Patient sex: F
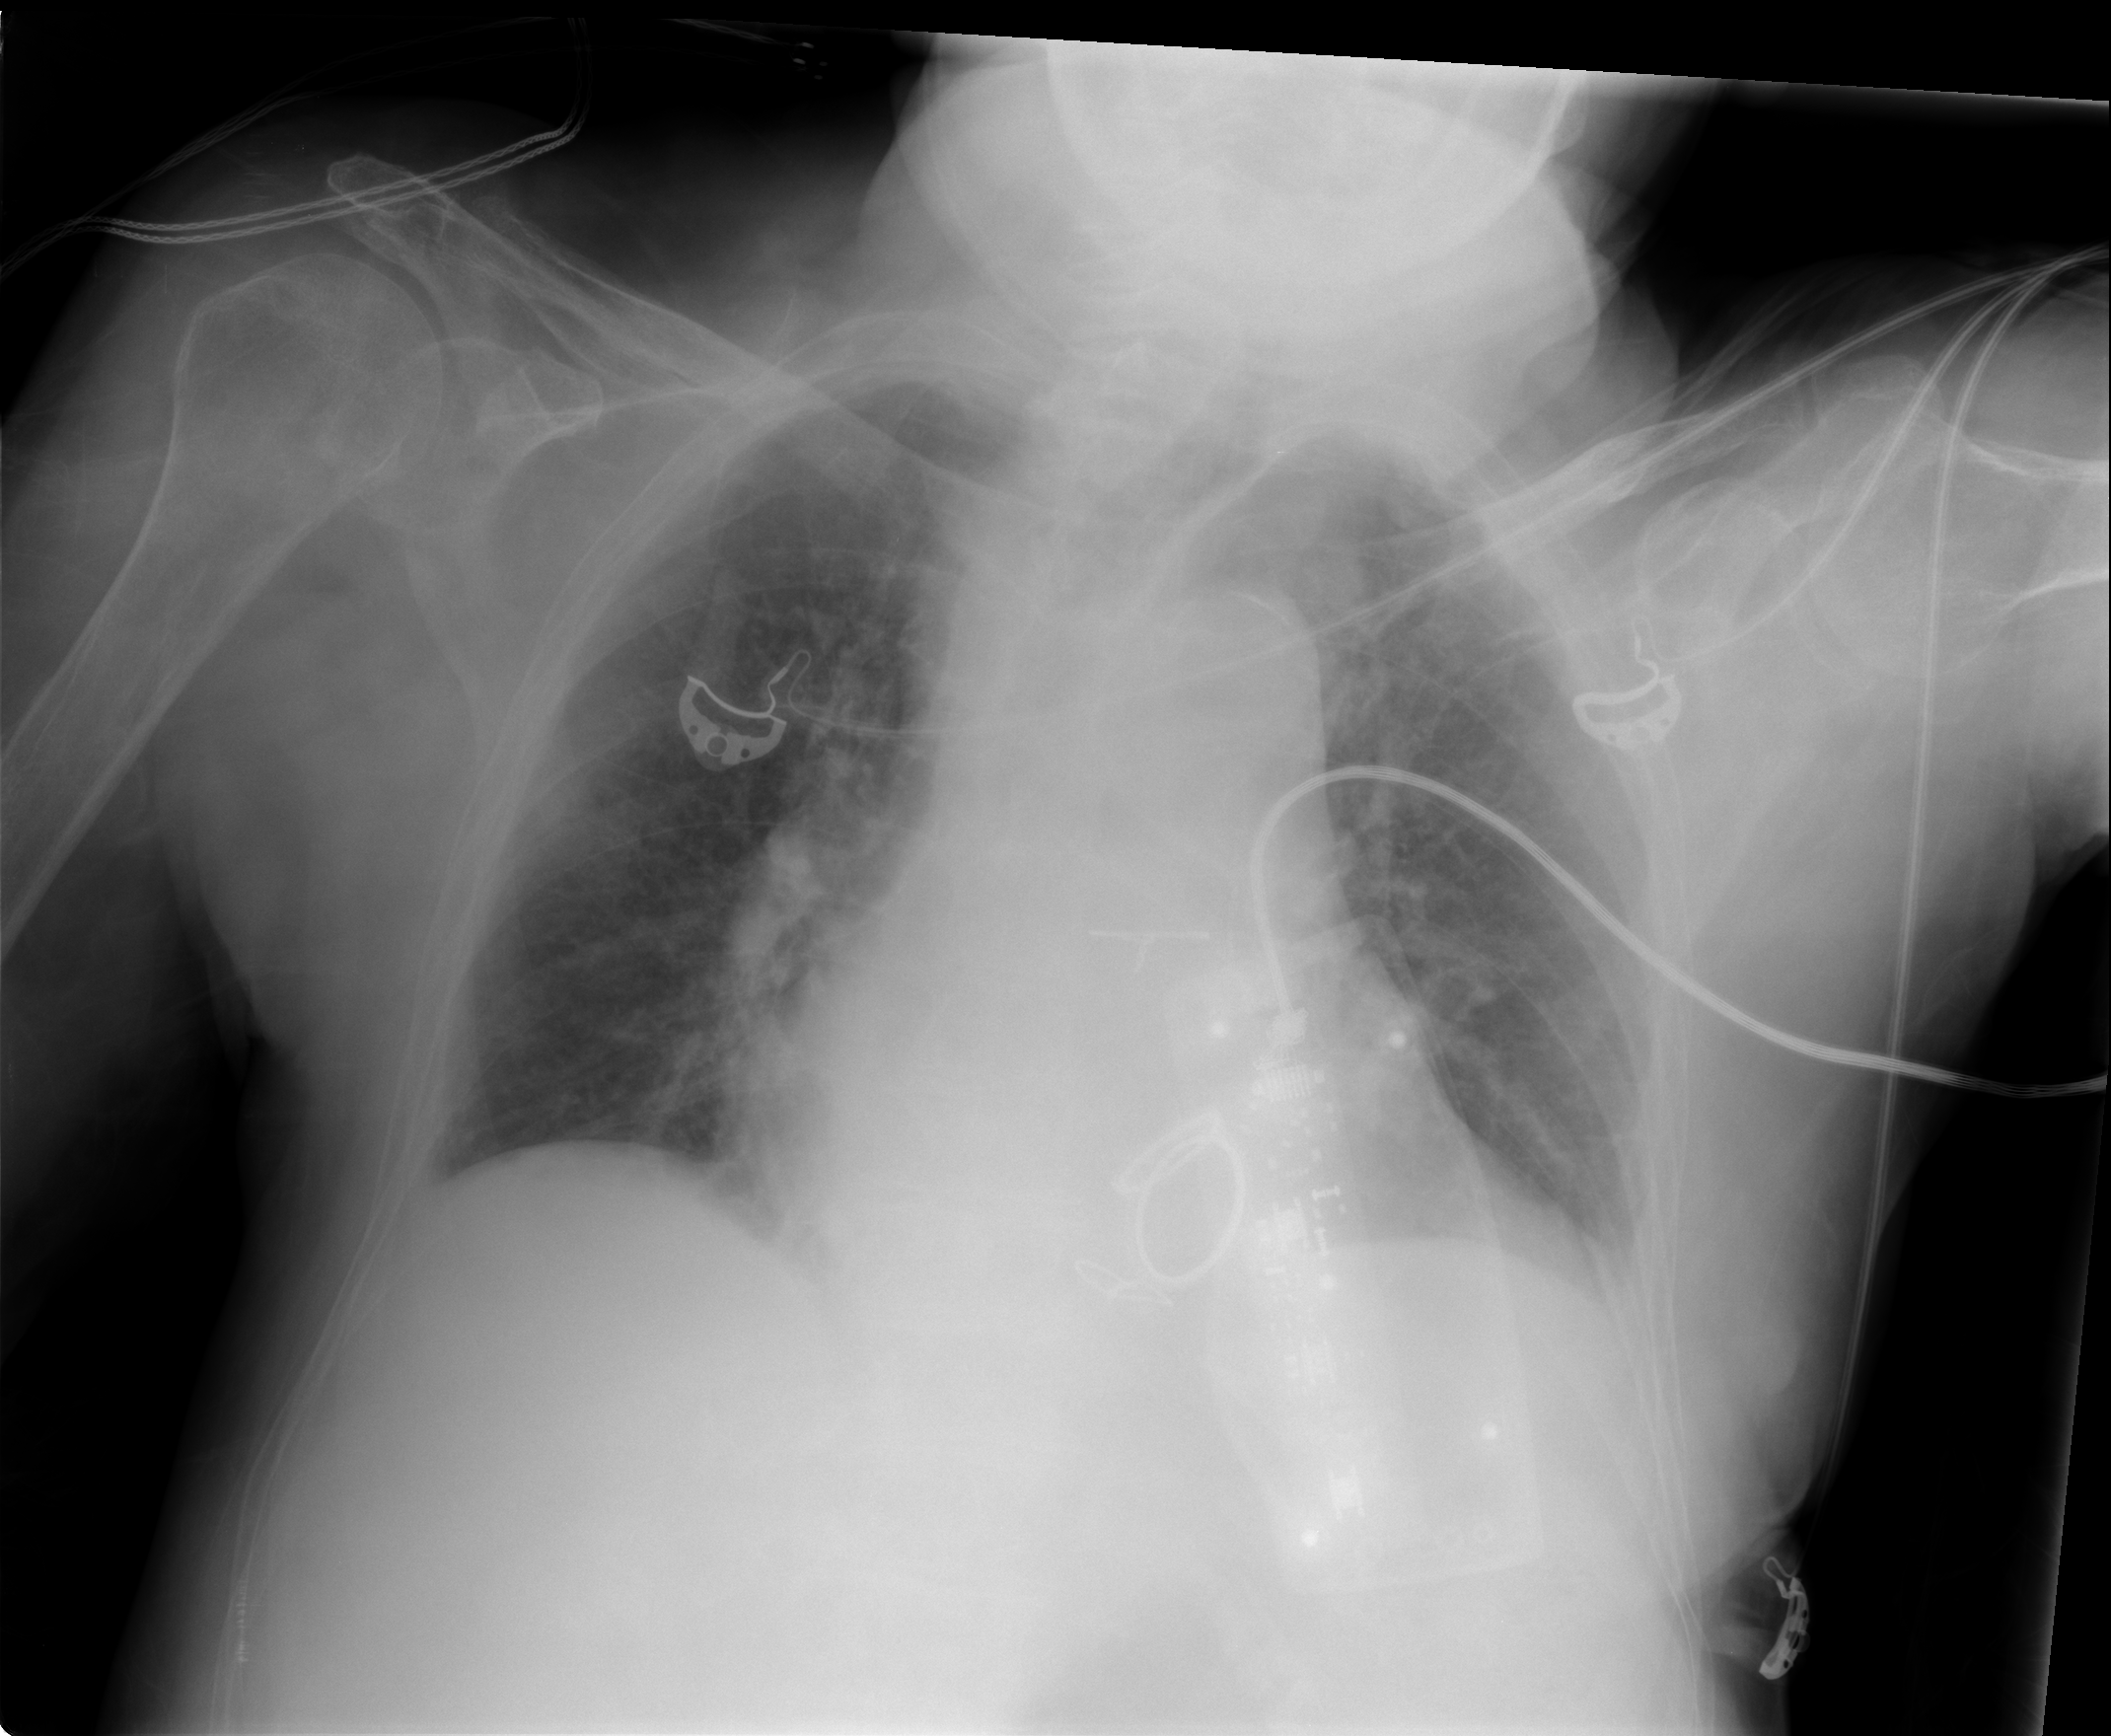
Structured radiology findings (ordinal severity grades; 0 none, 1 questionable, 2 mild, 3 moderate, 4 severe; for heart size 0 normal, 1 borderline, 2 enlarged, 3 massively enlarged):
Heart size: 2
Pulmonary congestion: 0
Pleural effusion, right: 1
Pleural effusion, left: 2
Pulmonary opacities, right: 0
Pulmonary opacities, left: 0
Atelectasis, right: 2
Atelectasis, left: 2